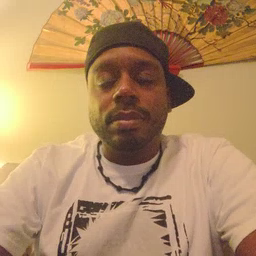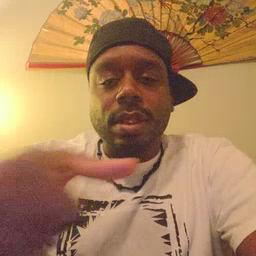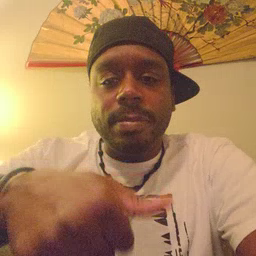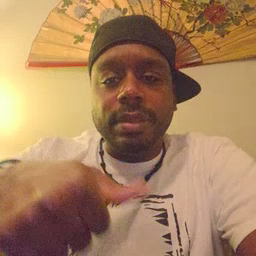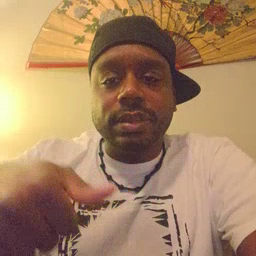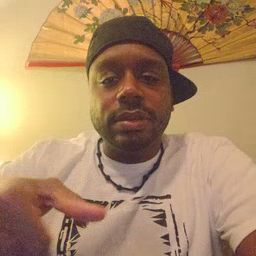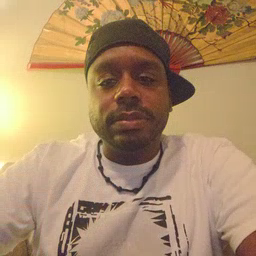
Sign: puzzle